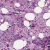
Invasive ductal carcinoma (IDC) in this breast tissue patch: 1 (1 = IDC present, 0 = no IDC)